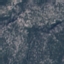
Land use / land cover class: HerbaceousVegetation